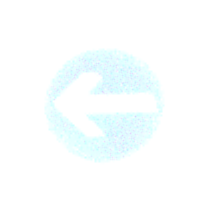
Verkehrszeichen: VorgeschriebeneFahrtrichtungHierLinks
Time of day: SunriseSunset
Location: Outdoor (Nature)
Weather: PartlyCloudy
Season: NotSpecified
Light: Natural